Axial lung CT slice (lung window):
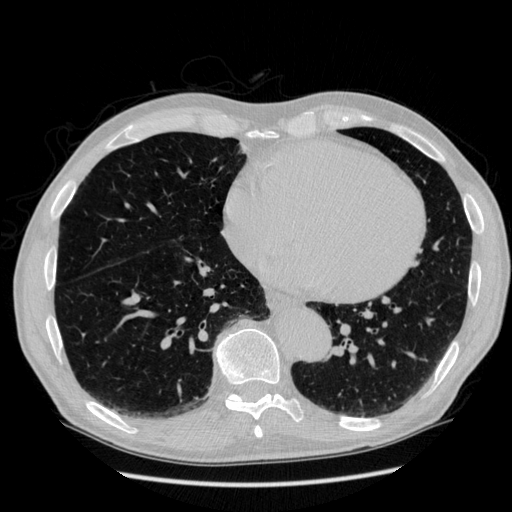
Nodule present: no